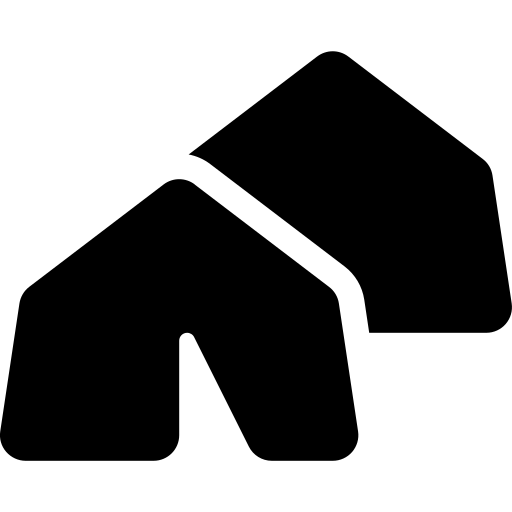
Tags: icon, FontAwesome, fa-icon, solid, tents